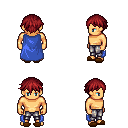
a pixel art fantasy rpg character, male body template, human, tanned skin, blue cape, metal pants, brunette short bangs hairstyle, brown slippers, four views (front, back, left, right), 2x2 character sprite sheet, small pixel art, hard edges, no anti-aliasing